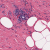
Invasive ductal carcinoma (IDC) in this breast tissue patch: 0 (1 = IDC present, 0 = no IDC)